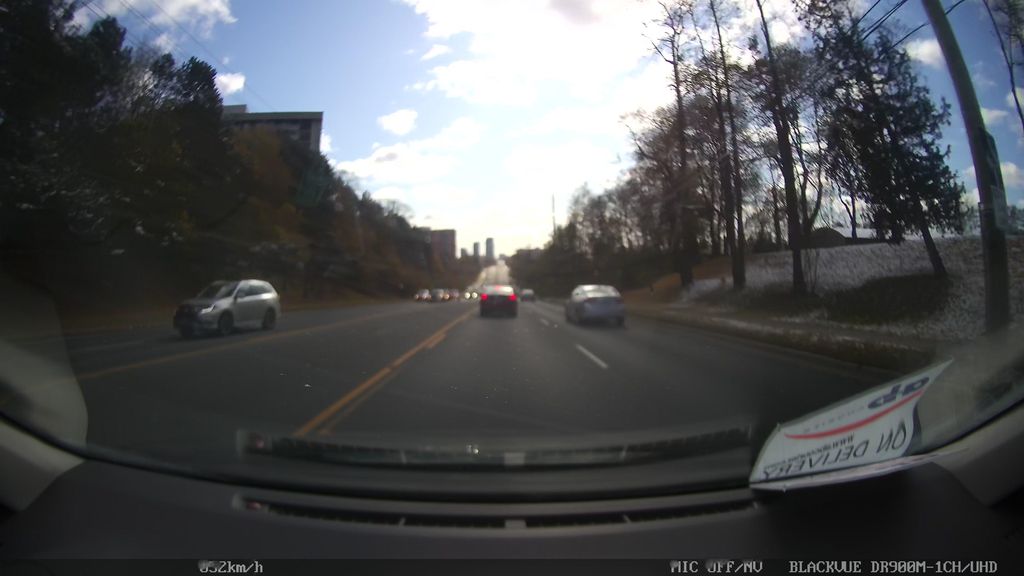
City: toronto